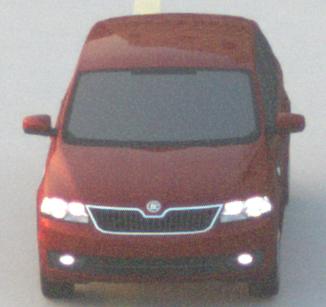
Make: Skoda
Model: Rapid Spaceback 1.2 TSI
Detailed model: Rapid Spaceback
Model produced from: 2013/10
Model produced until: 2015/04
Doors: 5
Color: red
Road condition: dry road
Daytime: sunrise or sunset
Contrast: medium contrast